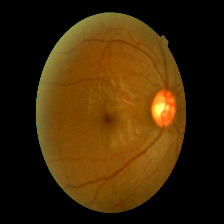
Diabetic retinopathy grade: Mild